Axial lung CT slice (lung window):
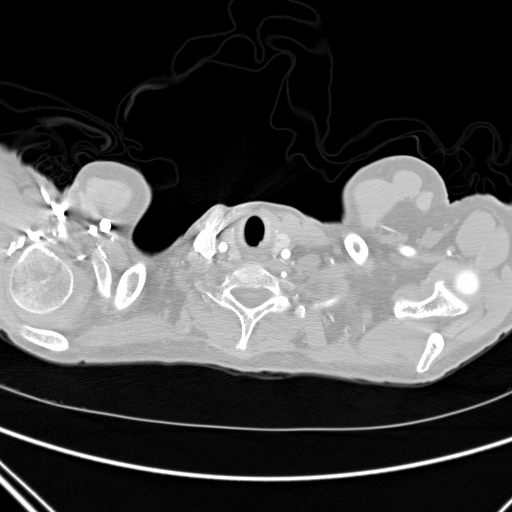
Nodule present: no